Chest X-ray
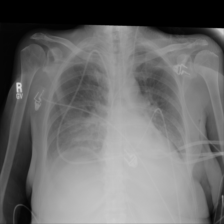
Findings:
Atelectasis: negative
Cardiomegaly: negative
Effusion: positive
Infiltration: positive
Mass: negative
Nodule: negative
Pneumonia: negative
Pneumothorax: negative
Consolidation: negative
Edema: negative
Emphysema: negative
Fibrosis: negative
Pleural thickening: negative
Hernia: negative